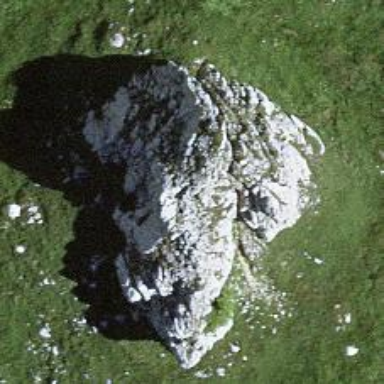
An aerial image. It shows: Natural rock formation.